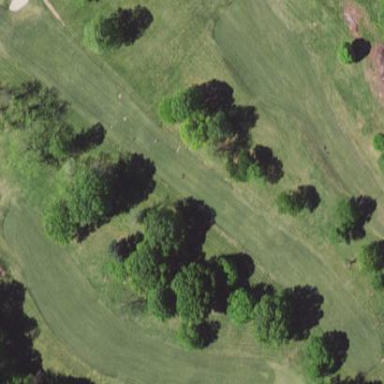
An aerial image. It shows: Golf fairway surrounded by grass.